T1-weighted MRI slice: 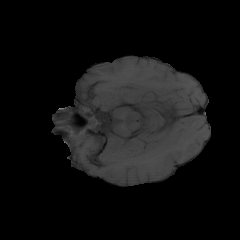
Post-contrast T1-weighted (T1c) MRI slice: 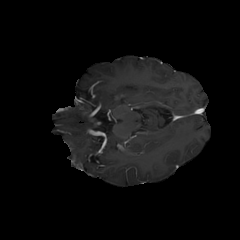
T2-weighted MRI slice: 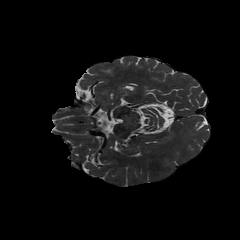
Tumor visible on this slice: no